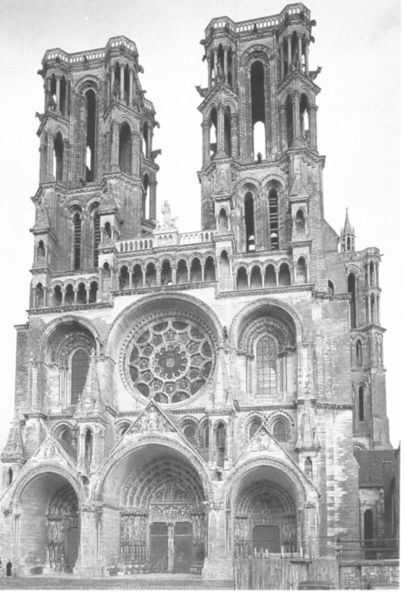
Titel: Nach 1853 restaurierte Fassade, Portale
Standort: Laon, Kathedrale (EU - F)
Schlagwörter: himmel, wolken, stadt, fenster, frankreich, paris, schwarz, säulen, tür, weiss, dame, gebäude, alt, stein, bild, kirche, drei, gotik, rund, turm, statue, fassade, giebel, mauer, rundbogen, hoch, galerie, foto, nische, türme, rundfenster, balustrade, dom, gross, beten, arkaden, kathedrale, portal, glasfenster, gotisch, rosette, spitzbogen, triforium, romanik, doppelturm, heilig, masswerk, tympanon, westwerk, gewände, maswerk, damme, stufenportal, gewändeportal, posette, geude, rossete, nottre, #nische, niotre dame